Question: I want to create labels to my plots with the latex computer modern font. However, the only way to persuade matplotlib to use the latex font is by inserting something like:
'''
title(r'$\mathrm{test}$')
'''
This is of course ridiculous, I tell latex to start math mode, and then exit math mode temporary to write the actual string. How do I make sure that all labels are rendered in latex, instead of just the formulas? And how do I make sure that this will be the default behaviour?
A minimal working example is as follows:
'''
import matplotlib as mpl
import matplotlib.pyplot as plt
import numpy as np
# use latex for font rendering
mpl.rcParams['text.usetex'] = True
x = np.linspace(-50,50,100)
y = np.sin(x)**2/x
plt.plot(x,y)
plt.xlabel(r'$\mathrm{xlabel\;with\;\LaTeX\;font}$')
plt.ylabel(r'Not a latex font')
plt.show()
'''
This gives the following result:

Here the x axis is how I want the labels to appear. How do I make sure that all labels appear like this without having to go to math mode and back again?
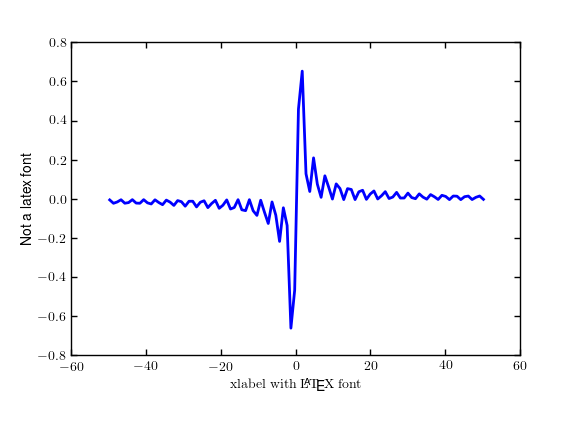
Answer: The default Latex font is known as 'Computer Modern':
'''
from matplotlib import rc
import matplotlib.pylab as plt
rc('font', **{'family': 'serif', 'serif': ['Computer Modern']})
rc('text', usetex=True)
x = plt.linspace(0,5)
plt.plot(x,plt.sin(x))
plt.ylabel(r"This is $\sin(x)$", size=20)
plt.show()
'''